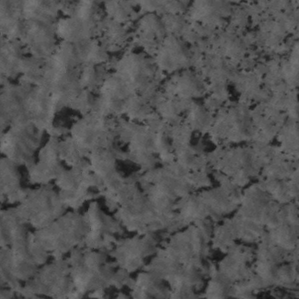
Label: frost